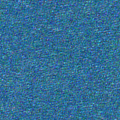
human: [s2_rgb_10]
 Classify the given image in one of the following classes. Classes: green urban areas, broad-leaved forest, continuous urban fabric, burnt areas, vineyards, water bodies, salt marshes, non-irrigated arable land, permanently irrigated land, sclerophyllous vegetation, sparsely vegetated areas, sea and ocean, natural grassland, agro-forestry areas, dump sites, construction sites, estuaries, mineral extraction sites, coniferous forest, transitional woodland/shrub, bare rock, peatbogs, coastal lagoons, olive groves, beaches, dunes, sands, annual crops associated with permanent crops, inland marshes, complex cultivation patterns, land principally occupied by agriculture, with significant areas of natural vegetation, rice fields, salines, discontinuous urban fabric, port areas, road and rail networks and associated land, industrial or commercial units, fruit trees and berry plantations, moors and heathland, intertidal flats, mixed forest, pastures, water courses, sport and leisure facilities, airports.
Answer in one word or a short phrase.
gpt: sea and ocean